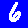
Digit: 6